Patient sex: F
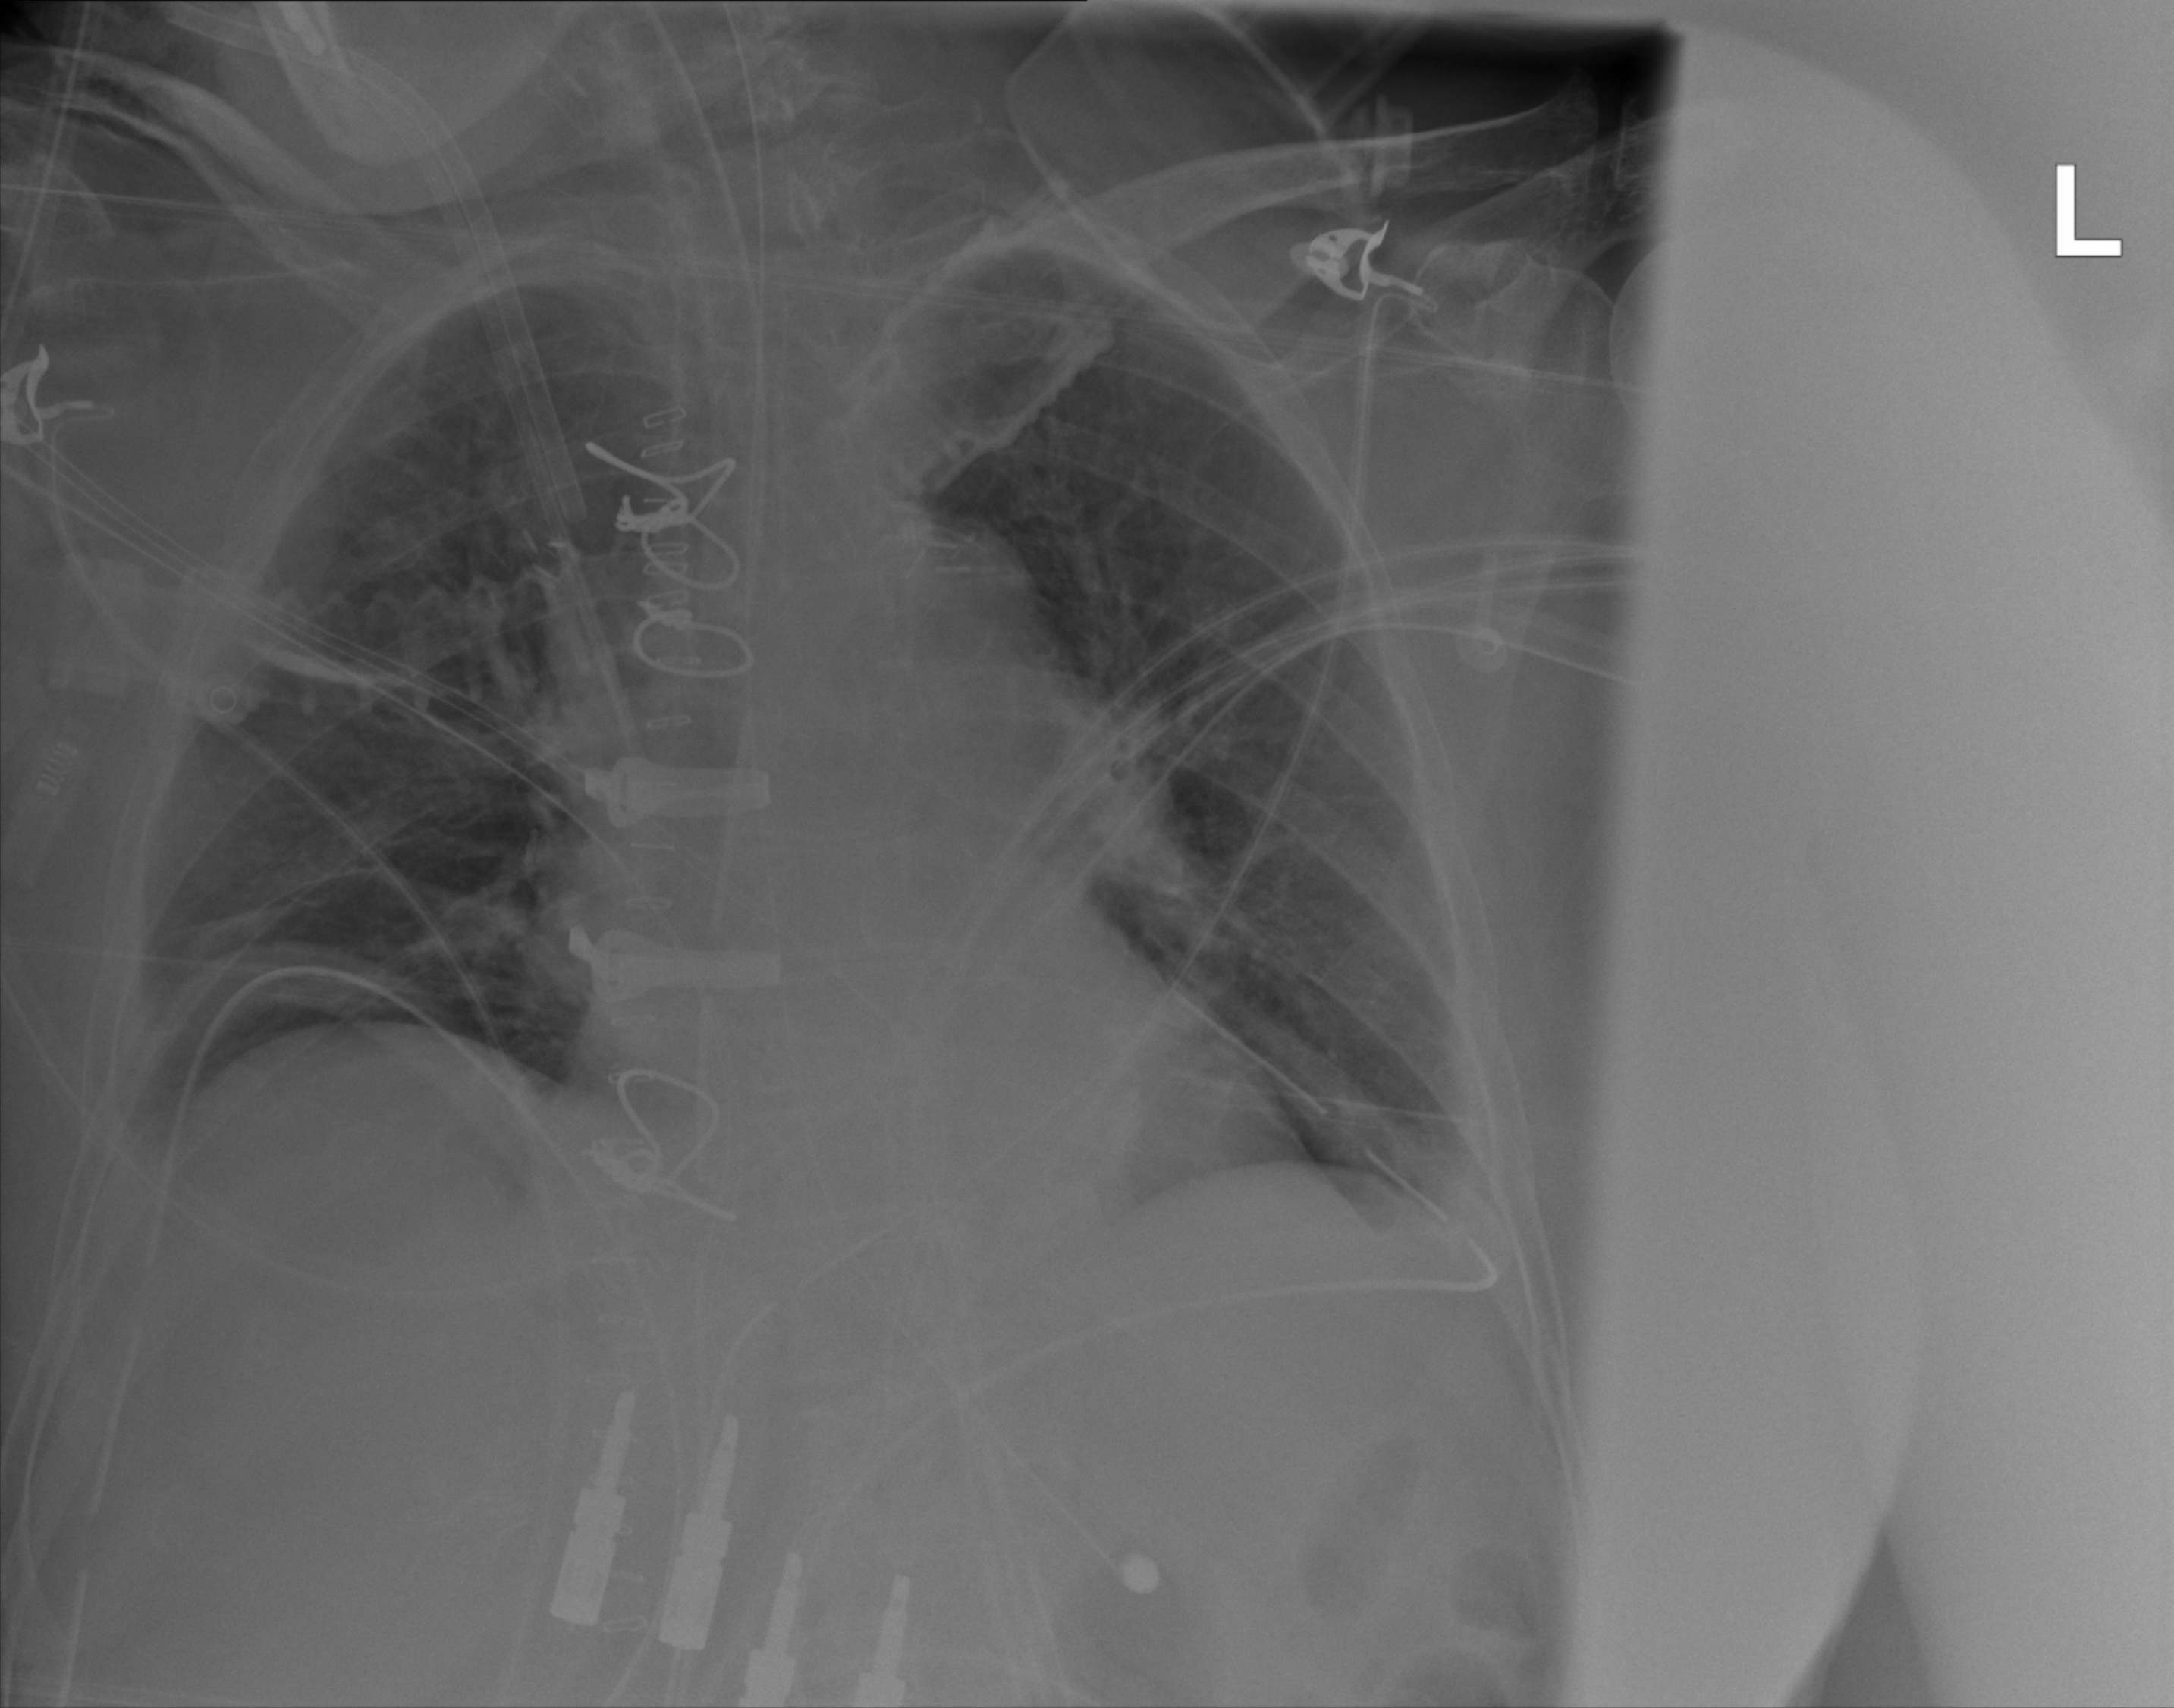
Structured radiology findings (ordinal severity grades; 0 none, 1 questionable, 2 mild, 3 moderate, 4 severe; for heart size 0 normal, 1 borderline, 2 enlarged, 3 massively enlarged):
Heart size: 0
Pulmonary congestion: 0
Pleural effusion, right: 1
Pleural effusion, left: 1
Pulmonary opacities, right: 0
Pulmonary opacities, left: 0
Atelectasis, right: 2
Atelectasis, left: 2